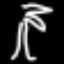
Label: palm tree